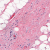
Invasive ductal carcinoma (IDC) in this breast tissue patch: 0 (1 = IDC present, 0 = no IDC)